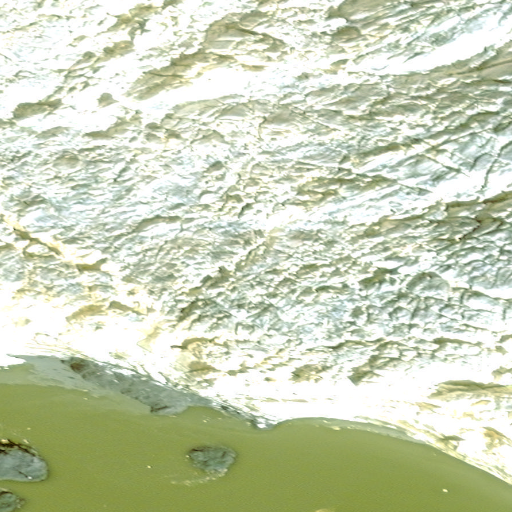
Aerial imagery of island in Alaska named Osier Island containing only unknown